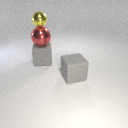
large gray rubber cube below small yellow metal sphere